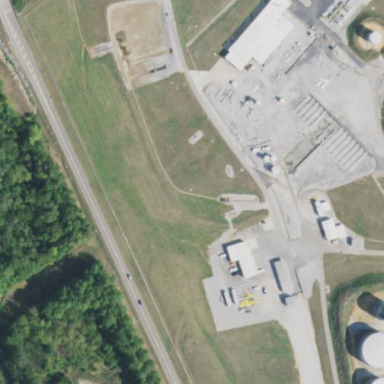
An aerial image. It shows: Pumping substation.